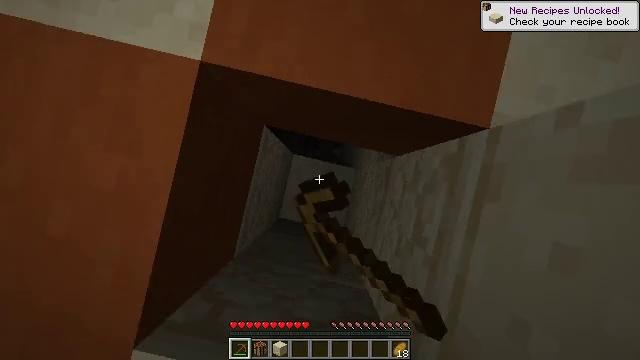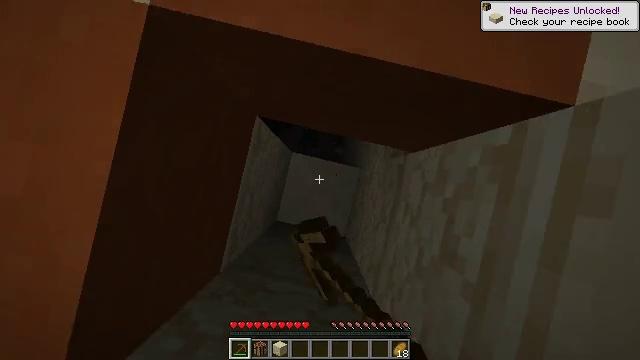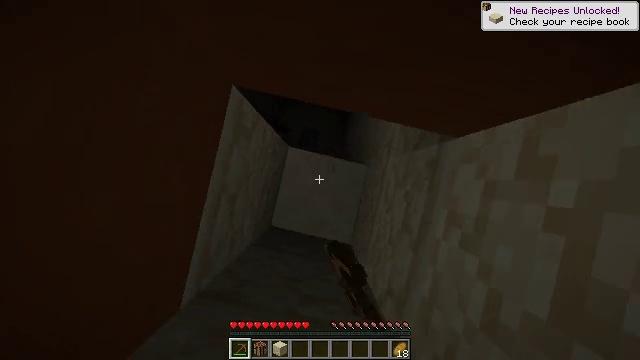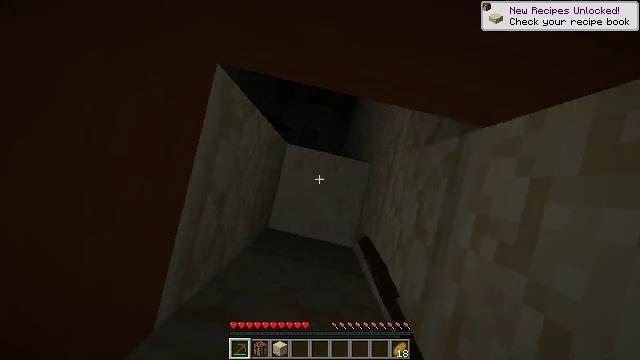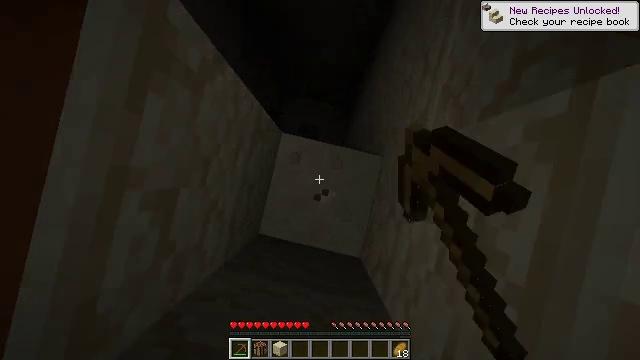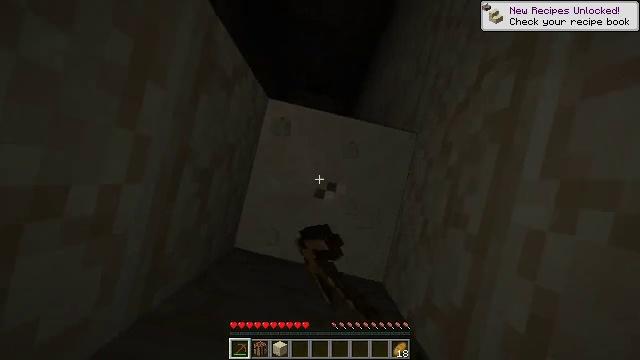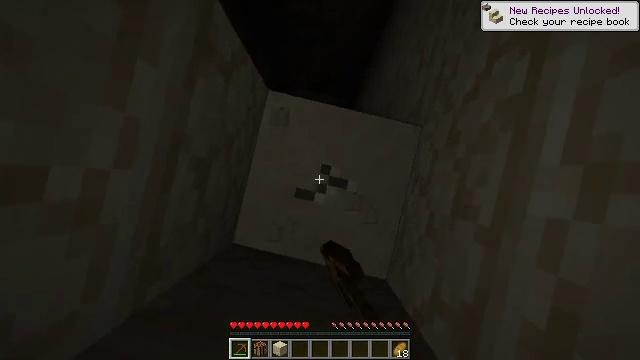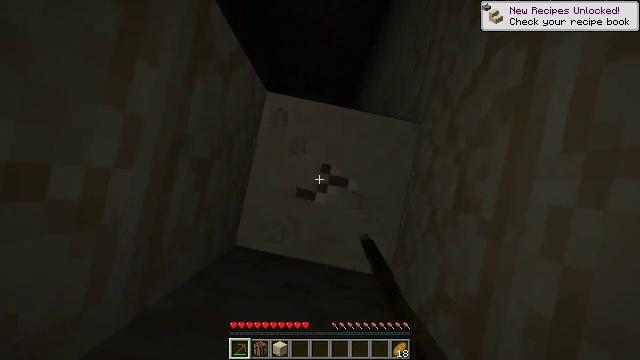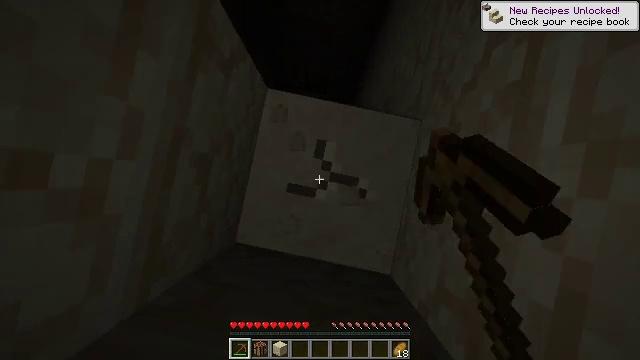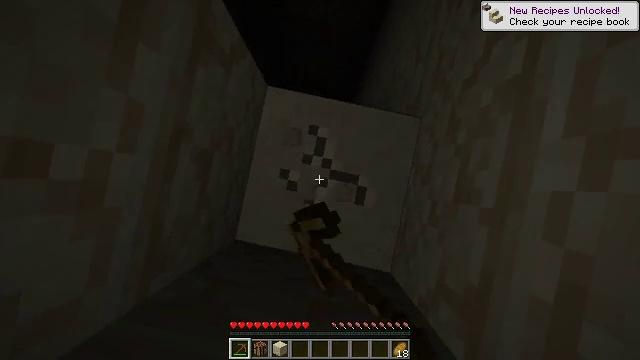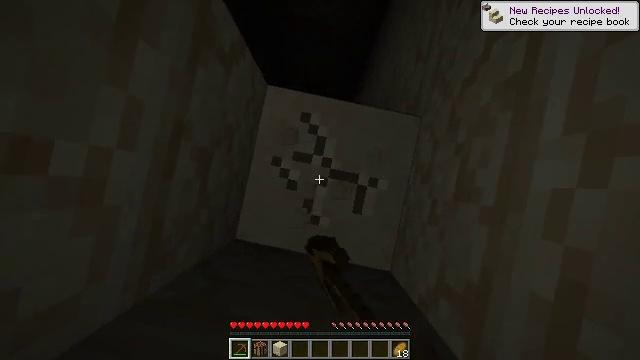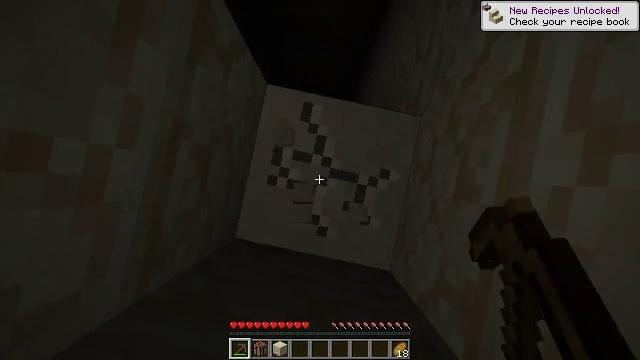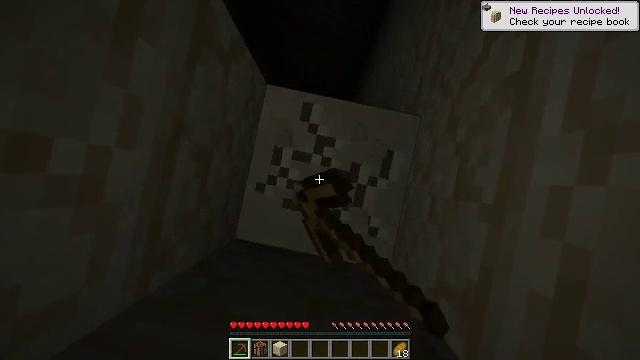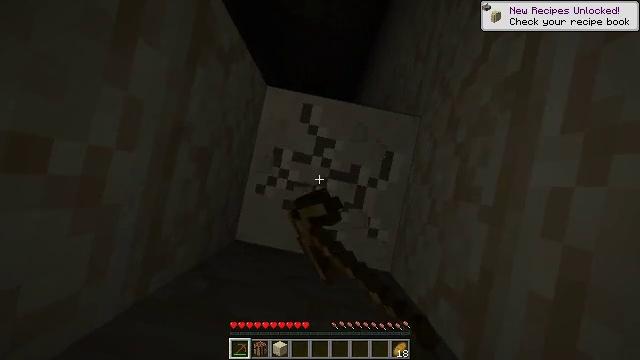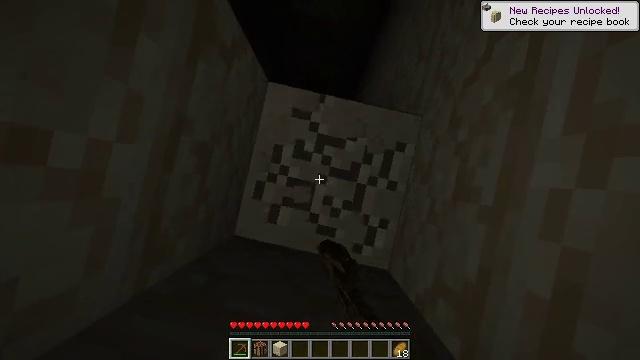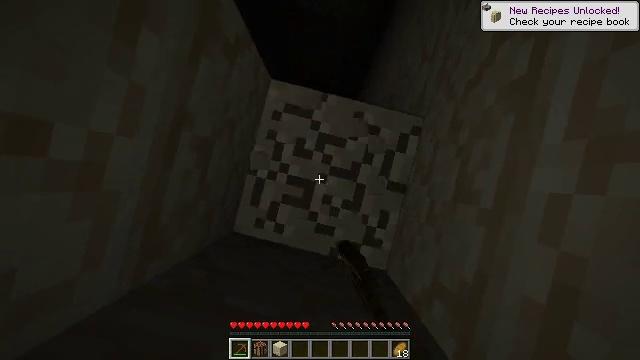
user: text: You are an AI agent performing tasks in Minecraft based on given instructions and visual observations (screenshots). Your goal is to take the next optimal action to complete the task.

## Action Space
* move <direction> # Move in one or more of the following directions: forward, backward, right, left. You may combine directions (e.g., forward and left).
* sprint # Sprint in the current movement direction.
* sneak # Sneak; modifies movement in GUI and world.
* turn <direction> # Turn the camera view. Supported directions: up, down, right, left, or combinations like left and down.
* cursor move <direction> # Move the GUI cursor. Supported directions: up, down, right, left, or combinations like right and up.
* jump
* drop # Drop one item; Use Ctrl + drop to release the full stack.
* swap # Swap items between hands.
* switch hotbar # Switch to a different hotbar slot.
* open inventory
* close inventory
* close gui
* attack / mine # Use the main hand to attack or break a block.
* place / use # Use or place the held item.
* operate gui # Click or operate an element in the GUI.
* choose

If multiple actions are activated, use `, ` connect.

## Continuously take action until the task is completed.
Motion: motion action
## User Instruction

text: Dig up the sandstone.
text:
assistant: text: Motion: attack / mine
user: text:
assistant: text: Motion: move back, attack / mine
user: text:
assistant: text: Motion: move back, attack / mine
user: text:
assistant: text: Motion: move back, attack / mine
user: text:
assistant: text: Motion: attack / mine
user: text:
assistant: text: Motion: attack / mine
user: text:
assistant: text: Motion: turn right, attack / mine
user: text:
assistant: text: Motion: attack / mine
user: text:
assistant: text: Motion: attack / mine
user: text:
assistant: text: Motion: attack / mine
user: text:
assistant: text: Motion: attack / mine
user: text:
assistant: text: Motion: attack / mine
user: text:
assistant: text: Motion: attack / mine
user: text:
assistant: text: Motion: turn left, attack / mine
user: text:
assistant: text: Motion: turn left, attack / mine
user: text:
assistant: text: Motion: attack / mine
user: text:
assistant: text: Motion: attack / mine
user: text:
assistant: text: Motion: attack / mine
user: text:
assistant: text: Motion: attack / mine
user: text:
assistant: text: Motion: attack / mine
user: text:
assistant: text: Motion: attack / mine
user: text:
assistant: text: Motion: attack / mine
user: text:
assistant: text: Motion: attack / mine
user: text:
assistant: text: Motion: attack / mine
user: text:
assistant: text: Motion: attack / mine
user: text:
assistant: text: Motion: attack / mine
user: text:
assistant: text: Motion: attack / mine
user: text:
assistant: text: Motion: attack / mine
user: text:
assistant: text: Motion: attack / mine
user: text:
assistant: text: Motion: attack / mine